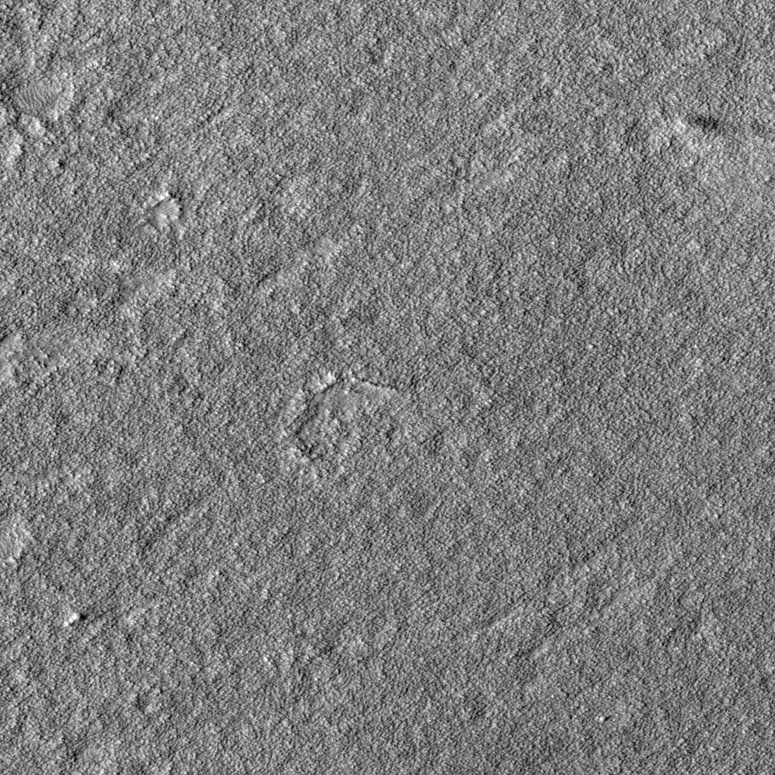
Label: dustdevil